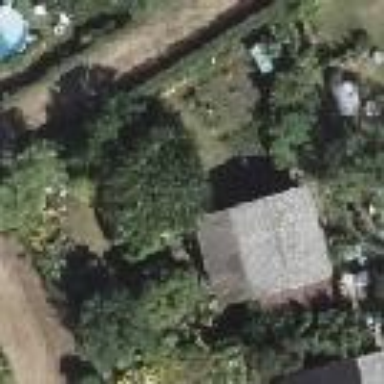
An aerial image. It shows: Plot in the allotments.